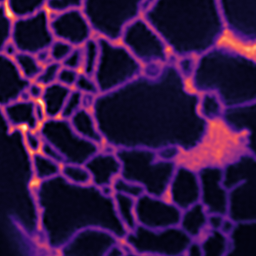
Label: Super-resolution ER image